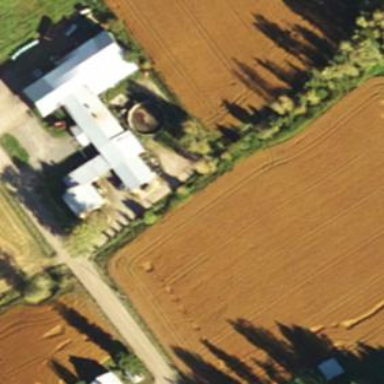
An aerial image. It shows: Farmyard area.